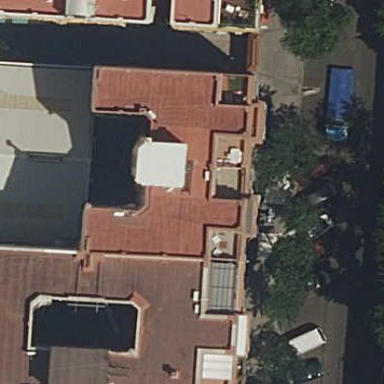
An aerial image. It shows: Part of building is shown in the image.